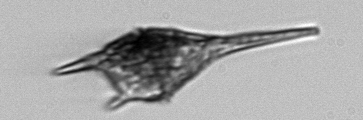
Label: Tripos_lineatus